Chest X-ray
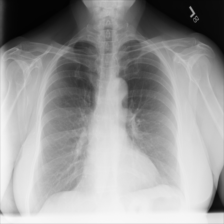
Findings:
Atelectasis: negative
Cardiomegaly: negative
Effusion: negative
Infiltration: negative
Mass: negative
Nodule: negative
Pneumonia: negative
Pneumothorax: negative
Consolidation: negative
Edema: negative
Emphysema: negative
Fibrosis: negative
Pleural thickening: negative
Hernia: negative